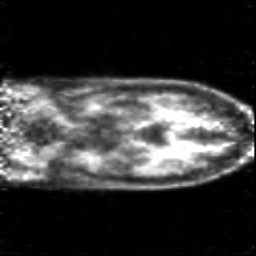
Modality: PET
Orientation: coronal
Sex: female
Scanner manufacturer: siemens